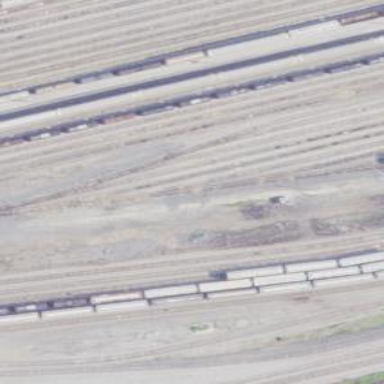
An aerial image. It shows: Railway yard.